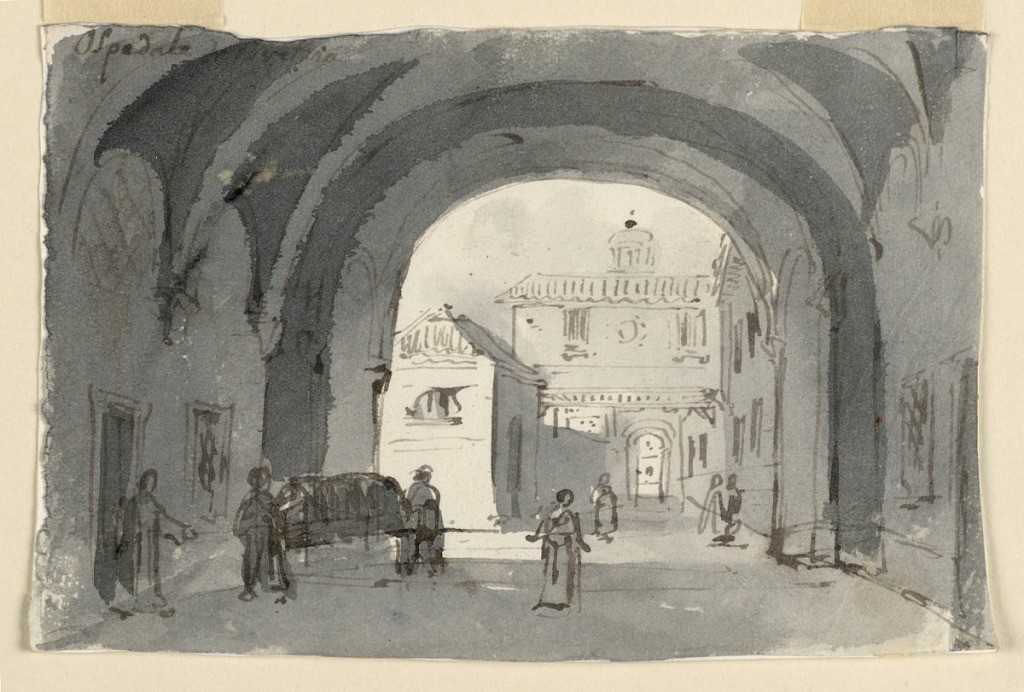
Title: Stage Design, Hospital at Brescia
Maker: Antonio Giuseppe Basoli, Italian, 1774–1843
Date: early 19th century
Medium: Pen and bistre ink, brush and sepia wash on paper
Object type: Drawing
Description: Horizontal rectangle. View through vaults to background with buildings. Figures under vaulted archway, two men at left carrying stretcher.